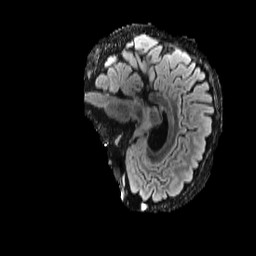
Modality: FLAIR
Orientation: sagittal
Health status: ill
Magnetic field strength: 3 T